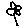
Label: flower